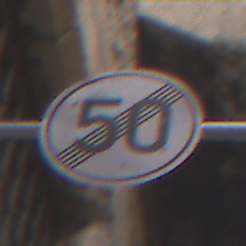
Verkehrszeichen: EndeGeschwindigkeit50
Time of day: Midday
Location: Outdoor (Urban)
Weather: PartlyCloudy
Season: NotSpecified
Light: Natural